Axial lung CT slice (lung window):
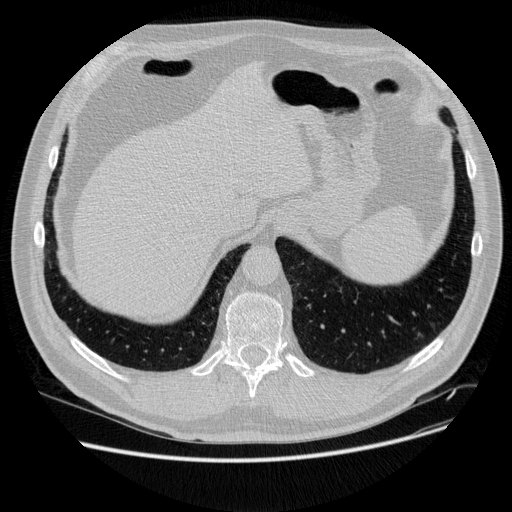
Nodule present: no